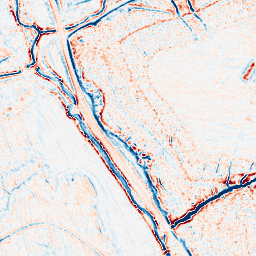
Category: edge_preserving
Decomposition family: bilateral
Decomposition parameters: d: 9
sigma_color: 75
sigma_space: 75
Upsampling method: bspline
Upsampling parameters: scale: 4
Upsampling scale: 4